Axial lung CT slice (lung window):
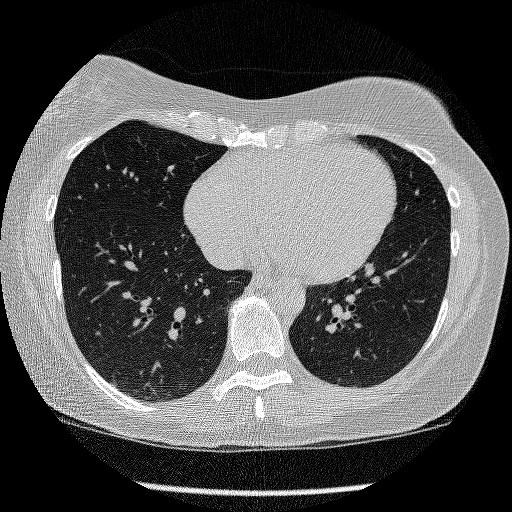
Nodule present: no